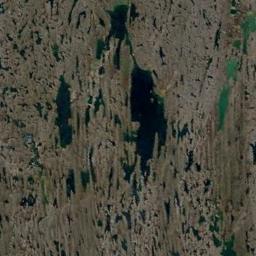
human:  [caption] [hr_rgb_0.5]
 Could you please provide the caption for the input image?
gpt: Many waters of different sizes are surrounded by wetlands .

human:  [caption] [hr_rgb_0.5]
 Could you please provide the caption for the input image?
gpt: There are rows of tall trees in this wetland .

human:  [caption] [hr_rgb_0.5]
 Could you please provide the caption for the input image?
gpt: The wetland consists of bare land, Green plants, Dry plants and water .

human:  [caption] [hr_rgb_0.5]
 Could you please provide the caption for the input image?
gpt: There is a large area of ​​dense brown bare land in a lake in a wetland .

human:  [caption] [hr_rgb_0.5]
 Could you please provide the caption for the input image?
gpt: There are much bare land and some water areas on the wetland .